Question: I am trying to get <URL> to work and I'm not quite sure what I'm missing.
My relevant code is as follows:
'''
<head>
<link href="style.css" rel="stylesheet" type="text/css">
<script type="text/javascript" src="jquery.js"></script>
<!-- Lightbox -->
<script type="text/javascript" src="jquery.lightbox-0.5.js"></script>
<link rel="stylesheet" type="text/css" href="jquery.lightbox-0.5.css" media="screen" />
<script type="text/javascript">
$(document).ready(function() {
$("img.comidas").lightBox();
});
</script>
</head>
'''
The images are displyed in this manner:
'''
<tr>
<td><a href="images/big-boss-adulto.jpg"><img src="images/big-boss-adulto.jpg" width="118" height="170" class="comidas"/></a></td>
<td><a href="#"><img src="images/big-boss-cachorro.jpg" width="118" height="170" class="comidas"/></a></td>
<td><a href="#"><img src="images/eukanuba-adulto.jpg" width="118" height="170" class="comidas"/></a></td>
</tr>
'''
(I'm only trying if the lightbox works on the first image)
The problem id the following, the lightbox gets stuck here (in the loading part):

Things I've checked and that I can infer:
- - - -
Another thing I've checked was using load:
'''
$(window).load(function() {
$("img.comidas").lightBox();
});
'''
But the same problem seems to persist.
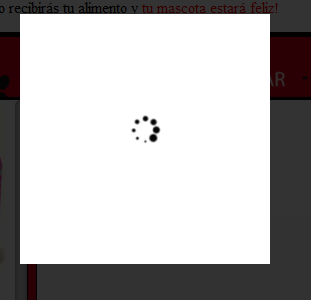
Answer: Try selecting the containing '<a>' element, instead of the image itself, for the 'lightbox()' function.